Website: lowes
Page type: receipt
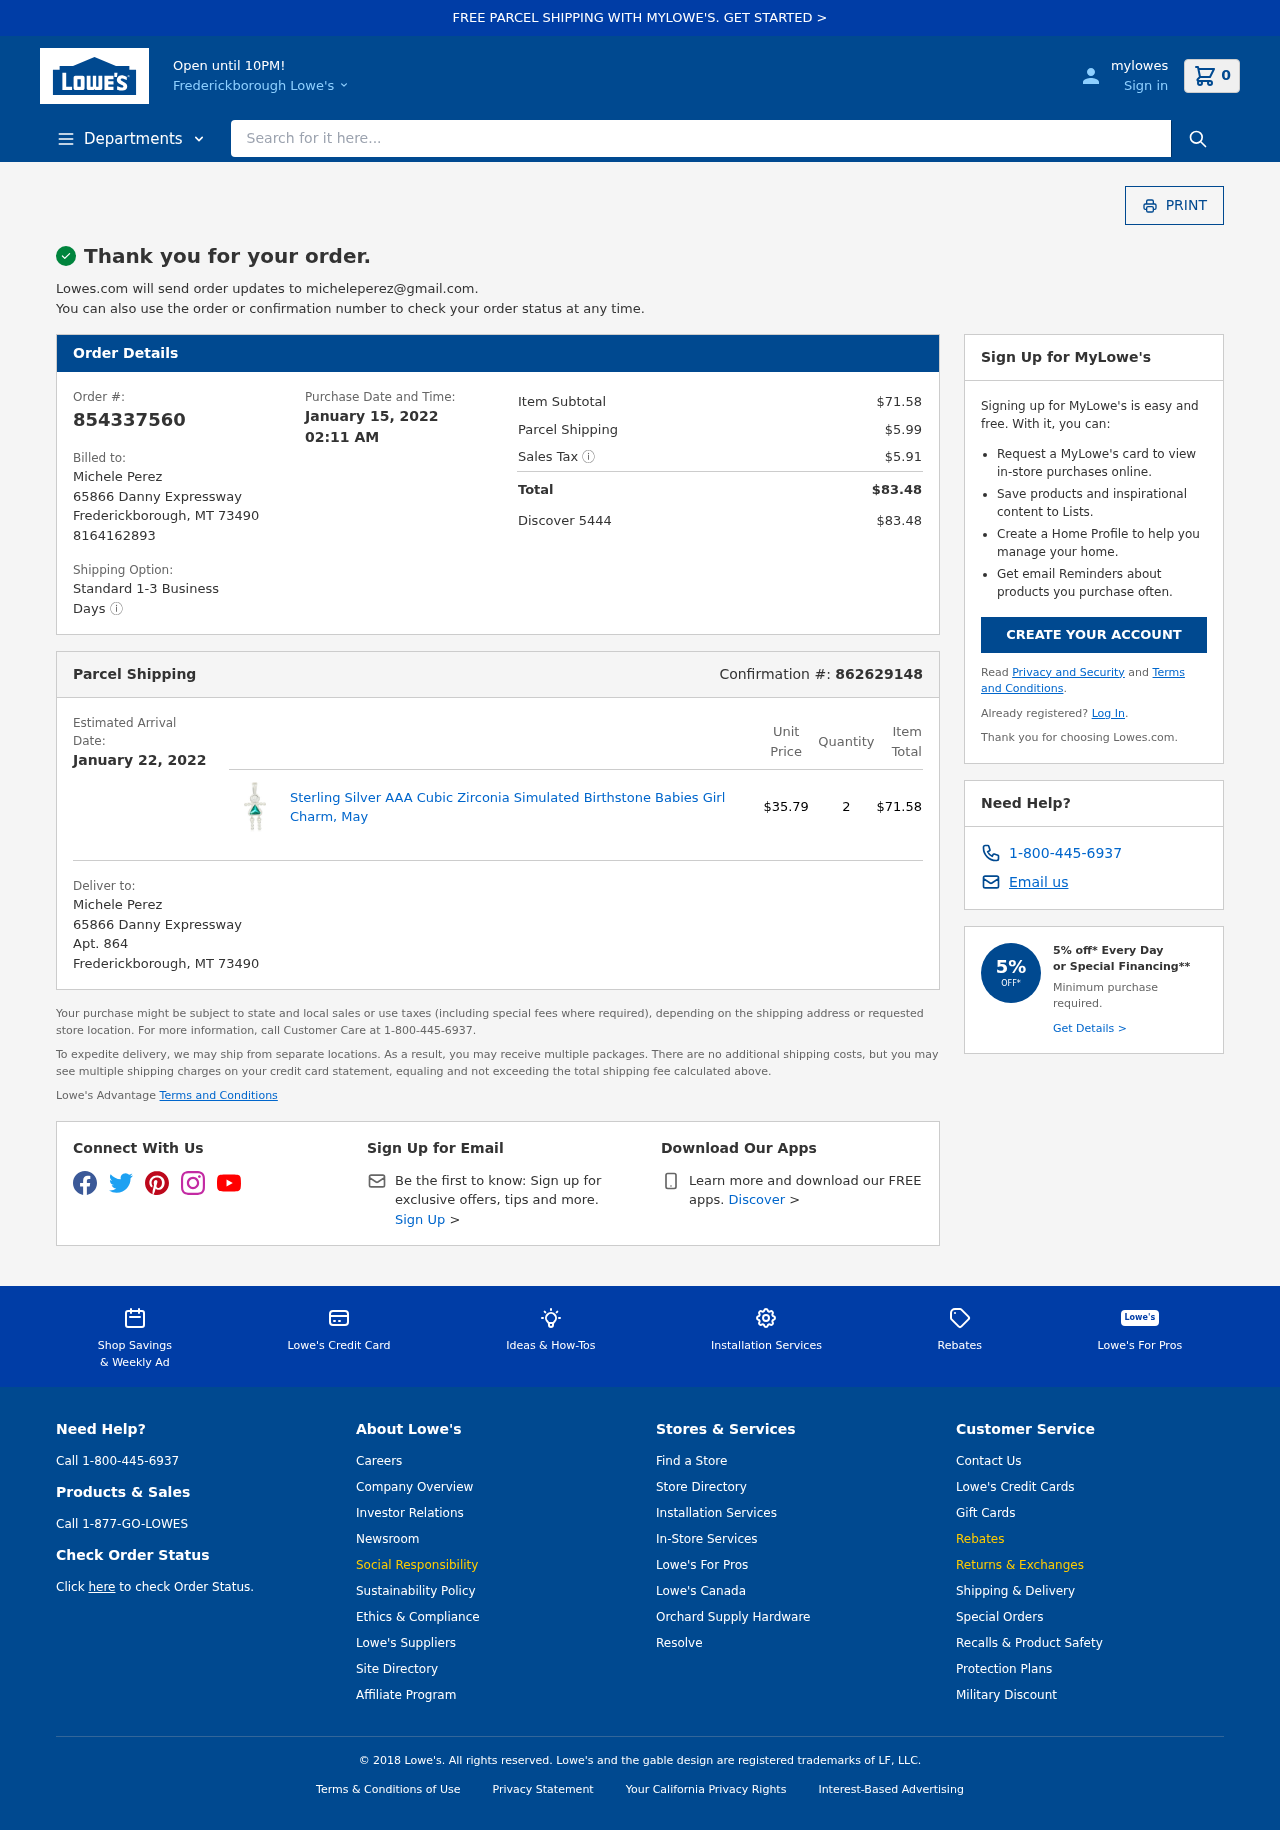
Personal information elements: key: PII_CARD_LAST4
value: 5444
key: PII_CARD_TYPE
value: Discover
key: PII_CITY
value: Frederickborough
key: PII_EMAIL
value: micheleperez@gmail.com
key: PII_FULLNAME
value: Michele Perez
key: PII_FULLNAME2
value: Michele Perez
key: PII_PHONE
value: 8164162893
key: PII_POSTCODE
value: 73490
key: PII_STATE_ABBR
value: MT
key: PII_STREET
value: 65866 Danny Expressway
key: PII_STREET2
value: Apt. 864
Product elements: key: PRODUCT1_NAME
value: Sterling Silver AAA Cubic Zirconia Simulated Birthstone Babies Girl Charm, May
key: PRODUCT1_PRICE
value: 35.79
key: PRODUCT1_QUANTITY
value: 2
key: PRODUCT1_ITEM_TOTAL
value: $71.58
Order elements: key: ORDER_NUM_ITEMS
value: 0
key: ORDER_ID
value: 854337560
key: ORDER_DATE
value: January 15, 2022 02:11 AM
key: ORDER_SUBTOTAL
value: $71.58
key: ORDER_SHIPPING_COST
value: $5.99
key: ORDER_TAX
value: $5.91
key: ORDER_TOTAL
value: $83.48
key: ORDER_TOTAL2
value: $83.48
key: ORDER_CONFIRMATION
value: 862629148
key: ORDER_DELIVERY_DATE
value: January 22, 2022
Search elements: key: HEADER_SEARCH
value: Search for it here...